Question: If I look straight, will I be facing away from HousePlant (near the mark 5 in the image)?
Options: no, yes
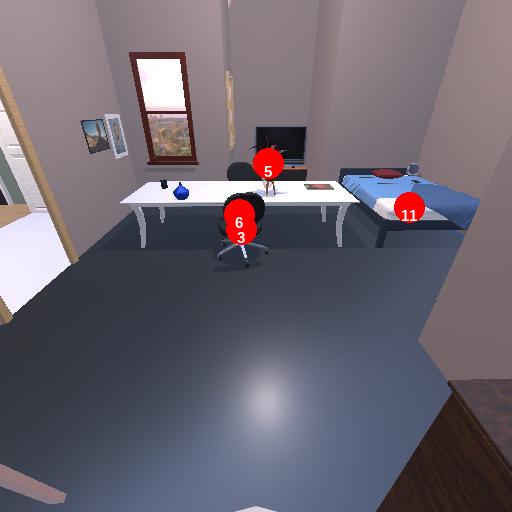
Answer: no